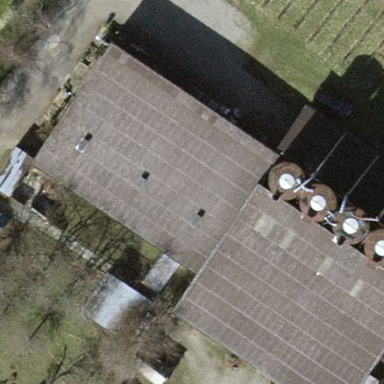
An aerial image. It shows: Farm auxiliary building with gabled roof.